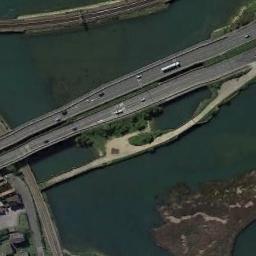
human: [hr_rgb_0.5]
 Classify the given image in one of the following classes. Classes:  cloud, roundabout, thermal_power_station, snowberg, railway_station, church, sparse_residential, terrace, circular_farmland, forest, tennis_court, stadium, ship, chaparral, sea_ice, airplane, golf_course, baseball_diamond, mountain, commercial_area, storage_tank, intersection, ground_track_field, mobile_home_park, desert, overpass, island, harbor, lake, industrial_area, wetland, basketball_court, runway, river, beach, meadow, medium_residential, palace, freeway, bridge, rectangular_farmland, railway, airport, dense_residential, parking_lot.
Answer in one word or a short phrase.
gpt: bridge